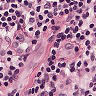
Metastatic tissue present: no